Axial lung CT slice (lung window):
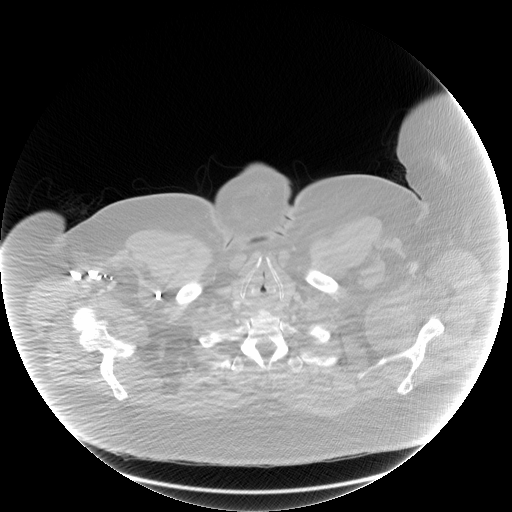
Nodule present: no